Aerial crown-view tile of a tropical tree (Barro Colorado Island, Panama), acquired 20240918:
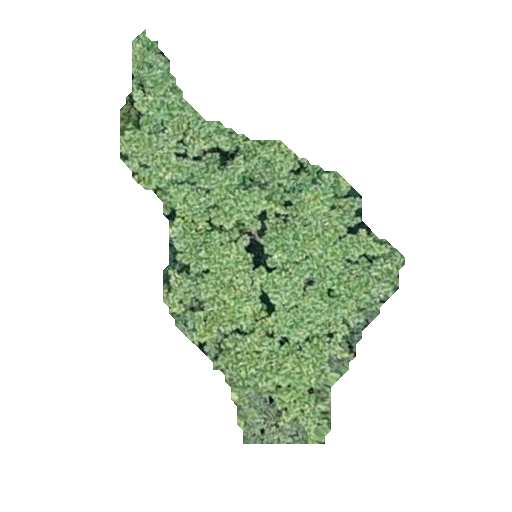
Species: Ficus obtusifolia
GBIF accepted scientific name: Ficus obtusifolia
Crown area: 90.897 m²